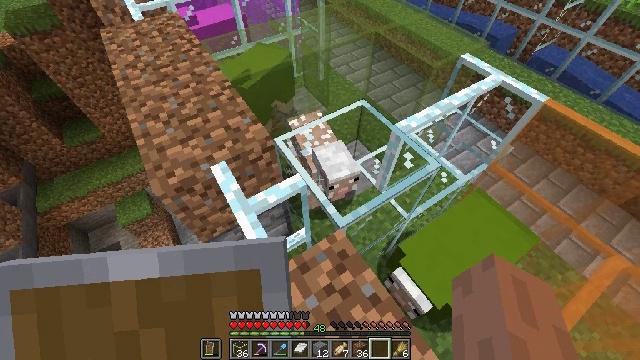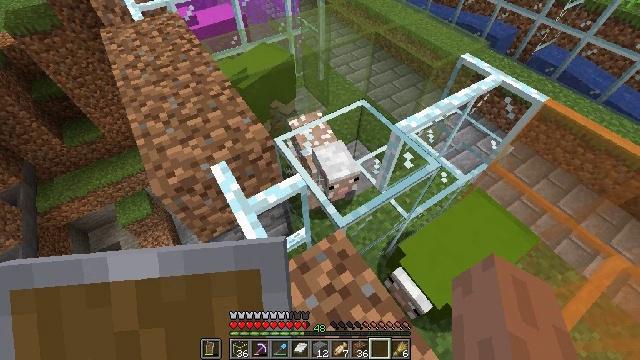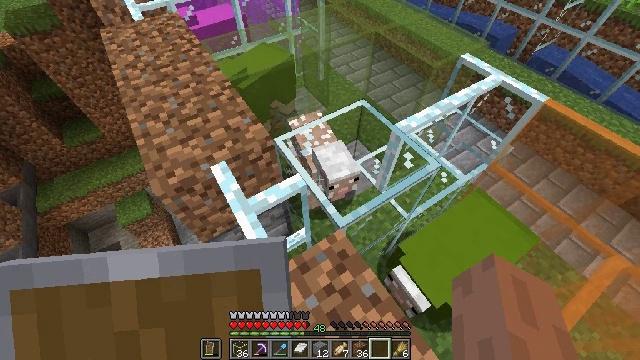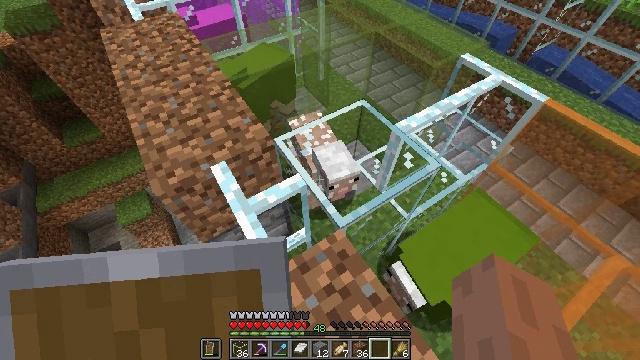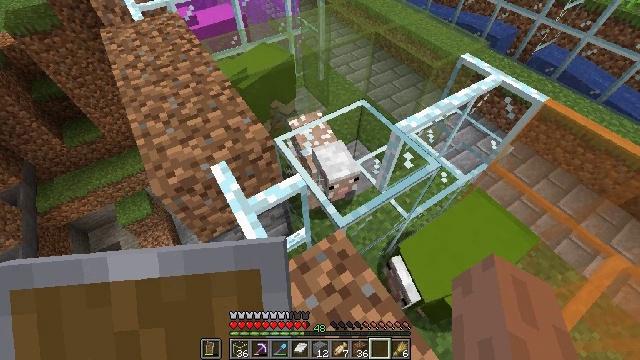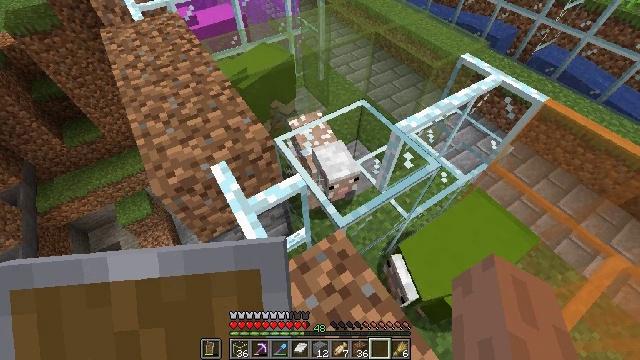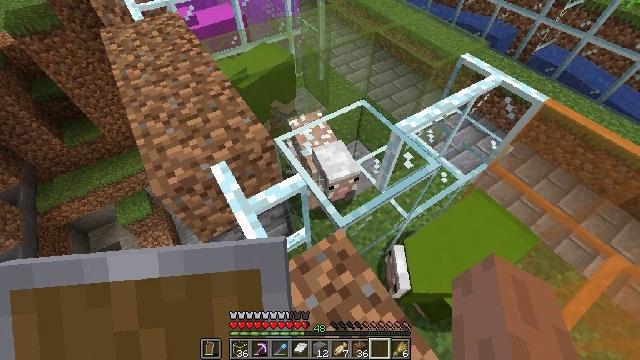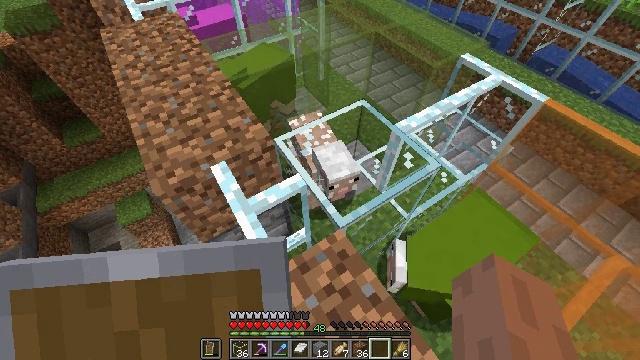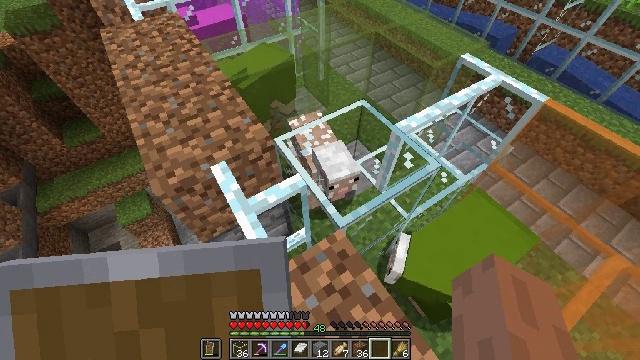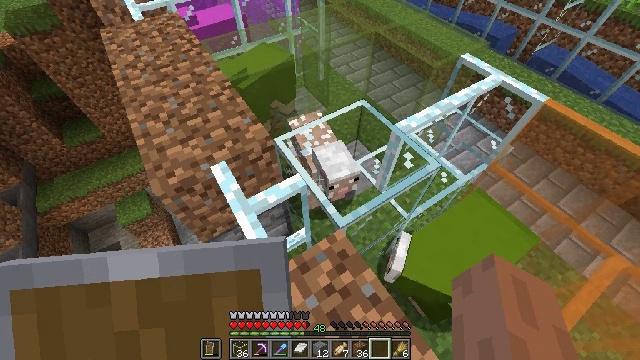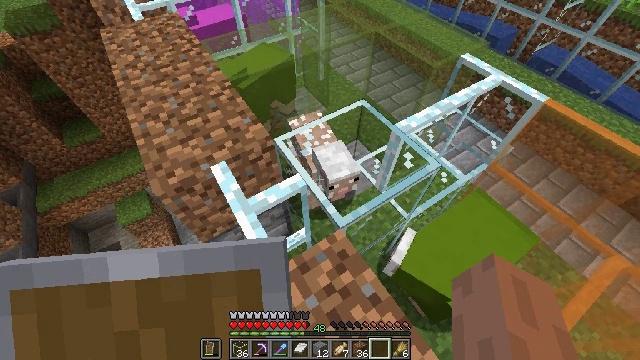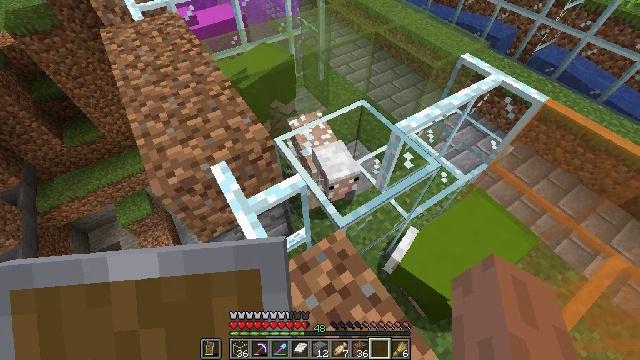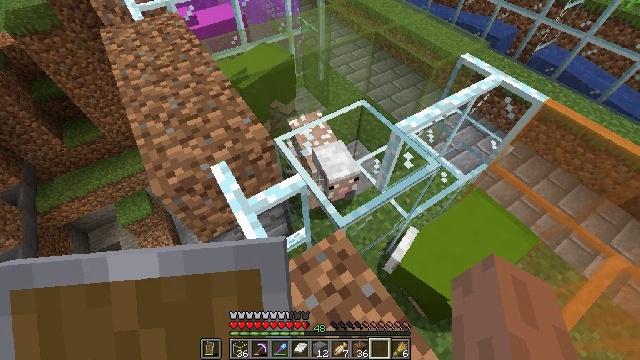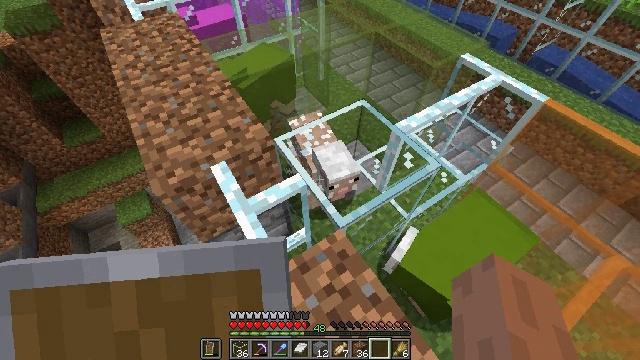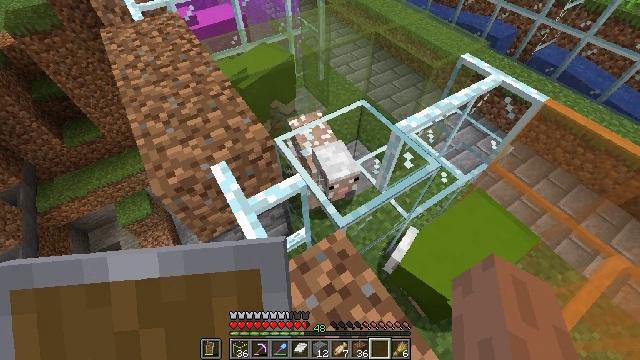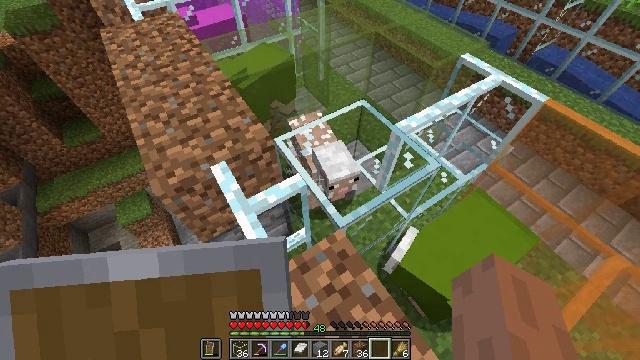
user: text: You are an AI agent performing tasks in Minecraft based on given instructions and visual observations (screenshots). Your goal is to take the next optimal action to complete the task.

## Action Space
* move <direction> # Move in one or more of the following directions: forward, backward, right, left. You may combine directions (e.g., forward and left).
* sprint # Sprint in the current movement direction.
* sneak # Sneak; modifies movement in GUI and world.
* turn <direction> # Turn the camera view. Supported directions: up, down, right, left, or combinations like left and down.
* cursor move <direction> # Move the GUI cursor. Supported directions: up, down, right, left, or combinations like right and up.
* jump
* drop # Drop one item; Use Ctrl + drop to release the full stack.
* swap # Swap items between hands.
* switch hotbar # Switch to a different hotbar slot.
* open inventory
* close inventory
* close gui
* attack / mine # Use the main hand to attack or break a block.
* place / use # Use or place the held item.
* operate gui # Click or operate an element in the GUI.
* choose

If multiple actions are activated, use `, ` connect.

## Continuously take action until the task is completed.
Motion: motion action
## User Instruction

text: Destroy the glass pane to clear a path.
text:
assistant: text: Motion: no_op
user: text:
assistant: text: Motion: no_op
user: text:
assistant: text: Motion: no_op
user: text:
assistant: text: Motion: no_op
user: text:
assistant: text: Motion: no_op
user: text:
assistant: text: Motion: no_op
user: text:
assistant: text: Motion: no_op
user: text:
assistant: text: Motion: no_op
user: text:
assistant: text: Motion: no_op
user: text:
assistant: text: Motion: no_op
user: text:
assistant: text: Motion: no_op
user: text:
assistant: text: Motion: no_op
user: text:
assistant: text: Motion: no_op
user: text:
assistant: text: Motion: no_op
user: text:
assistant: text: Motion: no_op
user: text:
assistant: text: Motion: no_op
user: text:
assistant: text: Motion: no_op
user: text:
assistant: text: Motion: no_op
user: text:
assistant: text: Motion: no_op
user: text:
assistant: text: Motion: turn right
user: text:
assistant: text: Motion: turn right and up
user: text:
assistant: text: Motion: move left, turn right and up
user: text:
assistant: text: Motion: move forward and move left, turn right
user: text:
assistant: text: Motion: move forward and move left, turn right
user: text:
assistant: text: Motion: move forward and move left, turn right
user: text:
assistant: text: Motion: move forward and move left
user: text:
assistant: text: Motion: no_op
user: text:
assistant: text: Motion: no_op
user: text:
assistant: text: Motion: turn right
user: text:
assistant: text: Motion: turn right and down